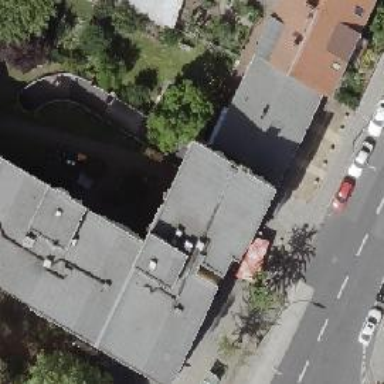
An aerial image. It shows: Pub.